Interaction volume radius: 5 \u00c5
Interaction volume height: 20 \u00c5
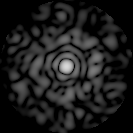
Disorder parameter: 0.862